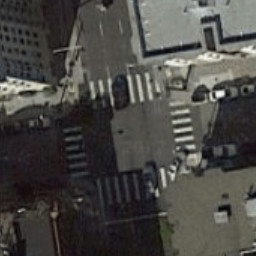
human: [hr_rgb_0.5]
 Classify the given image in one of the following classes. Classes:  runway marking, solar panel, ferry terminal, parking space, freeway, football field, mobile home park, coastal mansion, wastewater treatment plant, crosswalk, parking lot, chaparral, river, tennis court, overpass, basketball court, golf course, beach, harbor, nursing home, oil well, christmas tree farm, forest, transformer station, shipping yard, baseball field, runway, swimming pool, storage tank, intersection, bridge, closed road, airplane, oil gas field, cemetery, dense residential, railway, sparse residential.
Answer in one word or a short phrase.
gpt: crosswalk